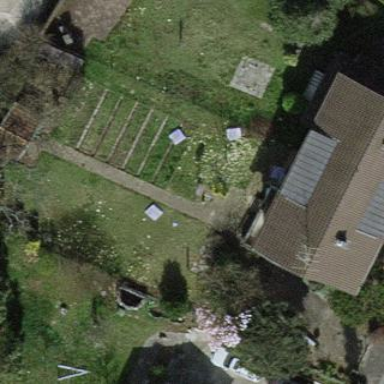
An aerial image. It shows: Garden enclosed by fence.